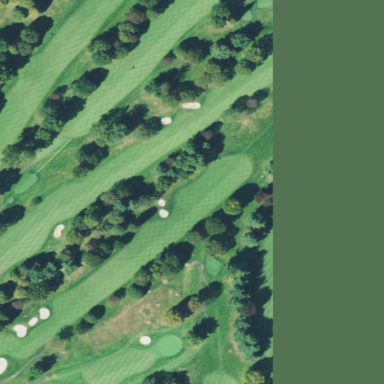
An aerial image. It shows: Grassy area designated as golf fairway.